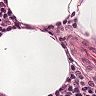
Metastatic tissue present: no